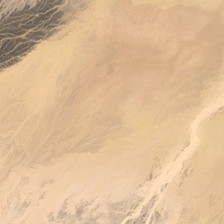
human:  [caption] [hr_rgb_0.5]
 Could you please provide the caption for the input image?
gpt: there's nothing in the desert .

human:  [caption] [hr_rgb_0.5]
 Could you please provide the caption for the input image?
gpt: the desert is very broad and very dry .

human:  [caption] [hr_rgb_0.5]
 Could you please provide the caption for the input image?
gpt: there's nothing in the desert .

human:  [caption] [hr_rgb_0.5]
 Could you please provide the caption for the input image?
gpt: the desert is very broad and very dry .

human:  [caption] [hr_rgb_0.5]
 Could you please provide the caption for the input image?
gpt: the desert is very broad and very dry .